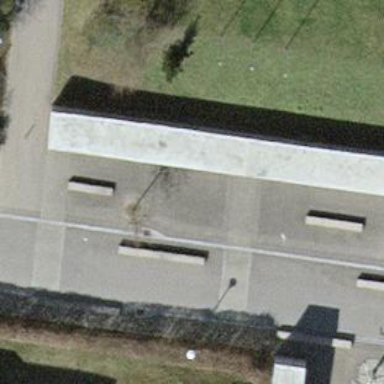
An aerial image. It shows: Bicycle parking area with stands.